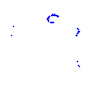
Particle: proton